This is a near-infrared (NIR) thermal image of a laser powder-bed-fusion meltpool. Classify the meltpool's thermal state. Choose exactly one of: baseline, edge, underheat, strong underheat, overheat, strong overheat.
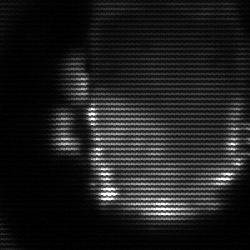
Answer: baseline